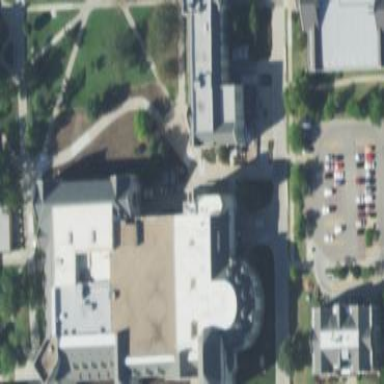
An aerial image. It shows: University building that houses library.